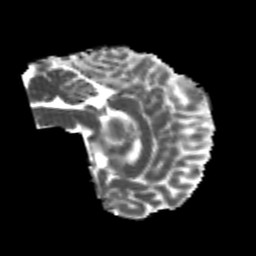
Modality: MD
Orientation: sagittal
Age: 19
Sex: male
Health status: healthy
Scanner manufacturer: philips
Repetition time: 7.388 s
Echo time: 0.08599 s